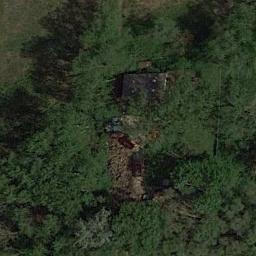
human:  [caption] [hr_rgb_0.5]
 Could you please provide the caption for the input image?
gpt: There is a winding path in this forest .

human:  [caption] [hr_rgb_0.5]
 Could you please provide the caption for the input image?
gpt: The forest has some dense green trees and grass and a house is also in the forest .

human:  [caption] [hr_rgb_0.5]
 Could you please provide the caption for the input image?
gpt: A house with black roof in the dense forest .

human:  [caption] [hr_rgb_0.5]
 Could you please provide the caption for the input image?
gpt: The grass is in the middle of the forest with a house .

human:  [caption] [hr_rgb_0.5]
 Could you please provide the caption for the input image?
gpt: A black building in the middle of a green forest .